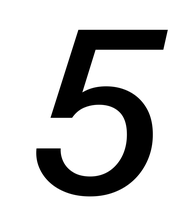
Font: InstrumentSans-Italic_Medium_Italic